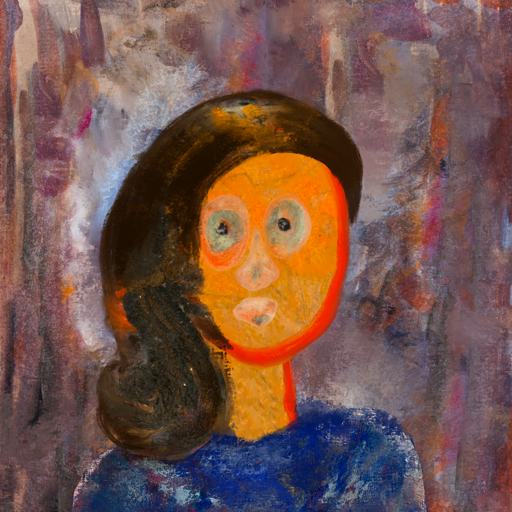
Background: Hypocrite, Head And Neck Front: Sisters, Face Front: Childish, Bust: Irani, Hair Front: Gypsy_Queen, Head Accessory: Blank, Second Necklace: Blank, Necklace: Blank, Baby: Blank